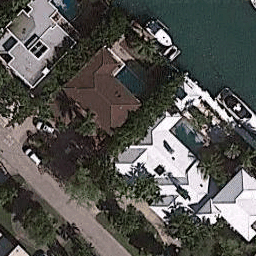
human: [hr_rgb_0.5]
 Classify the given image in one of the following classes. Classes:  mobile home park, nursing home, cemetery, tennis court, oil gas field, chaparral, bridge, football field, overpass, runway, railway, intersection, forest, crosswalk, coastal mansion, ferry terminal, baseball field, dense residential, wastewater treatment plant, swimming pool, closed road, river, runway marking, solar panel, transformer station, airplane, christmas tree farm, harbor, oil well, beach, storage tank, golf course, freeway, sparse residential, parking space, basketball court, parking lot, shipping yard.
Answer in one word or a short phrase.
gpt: coastal mansion